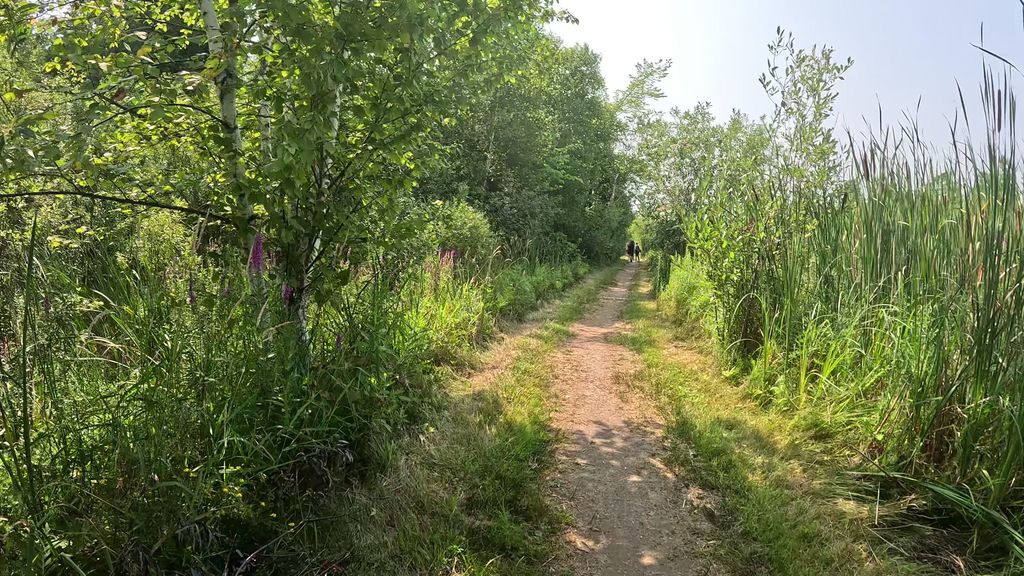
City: ottawa-gatineau